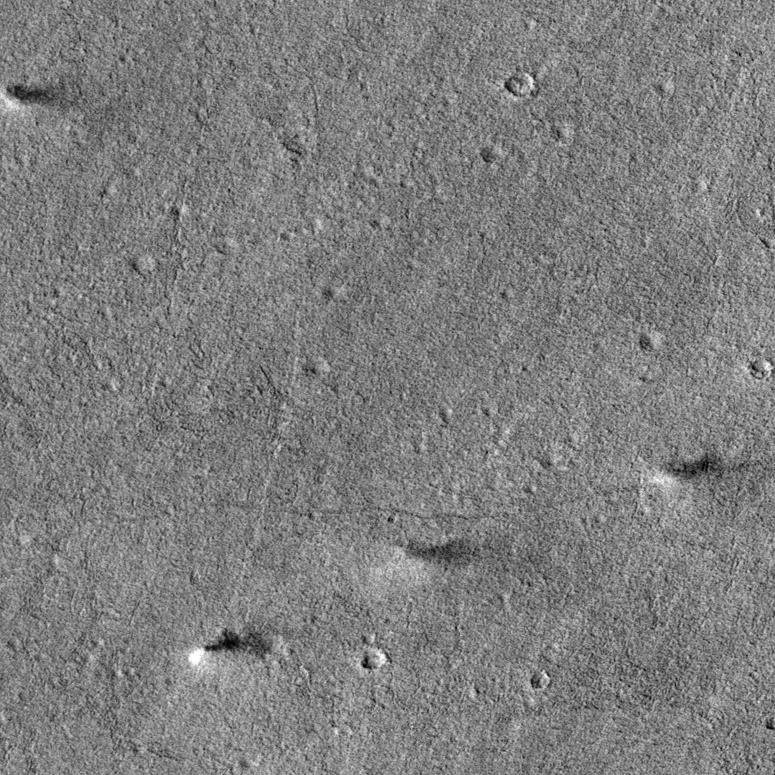
Label: dustdevil, dustdevil, dustdevil, dustdevil